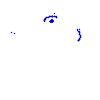
Particle: kaon